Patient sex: F
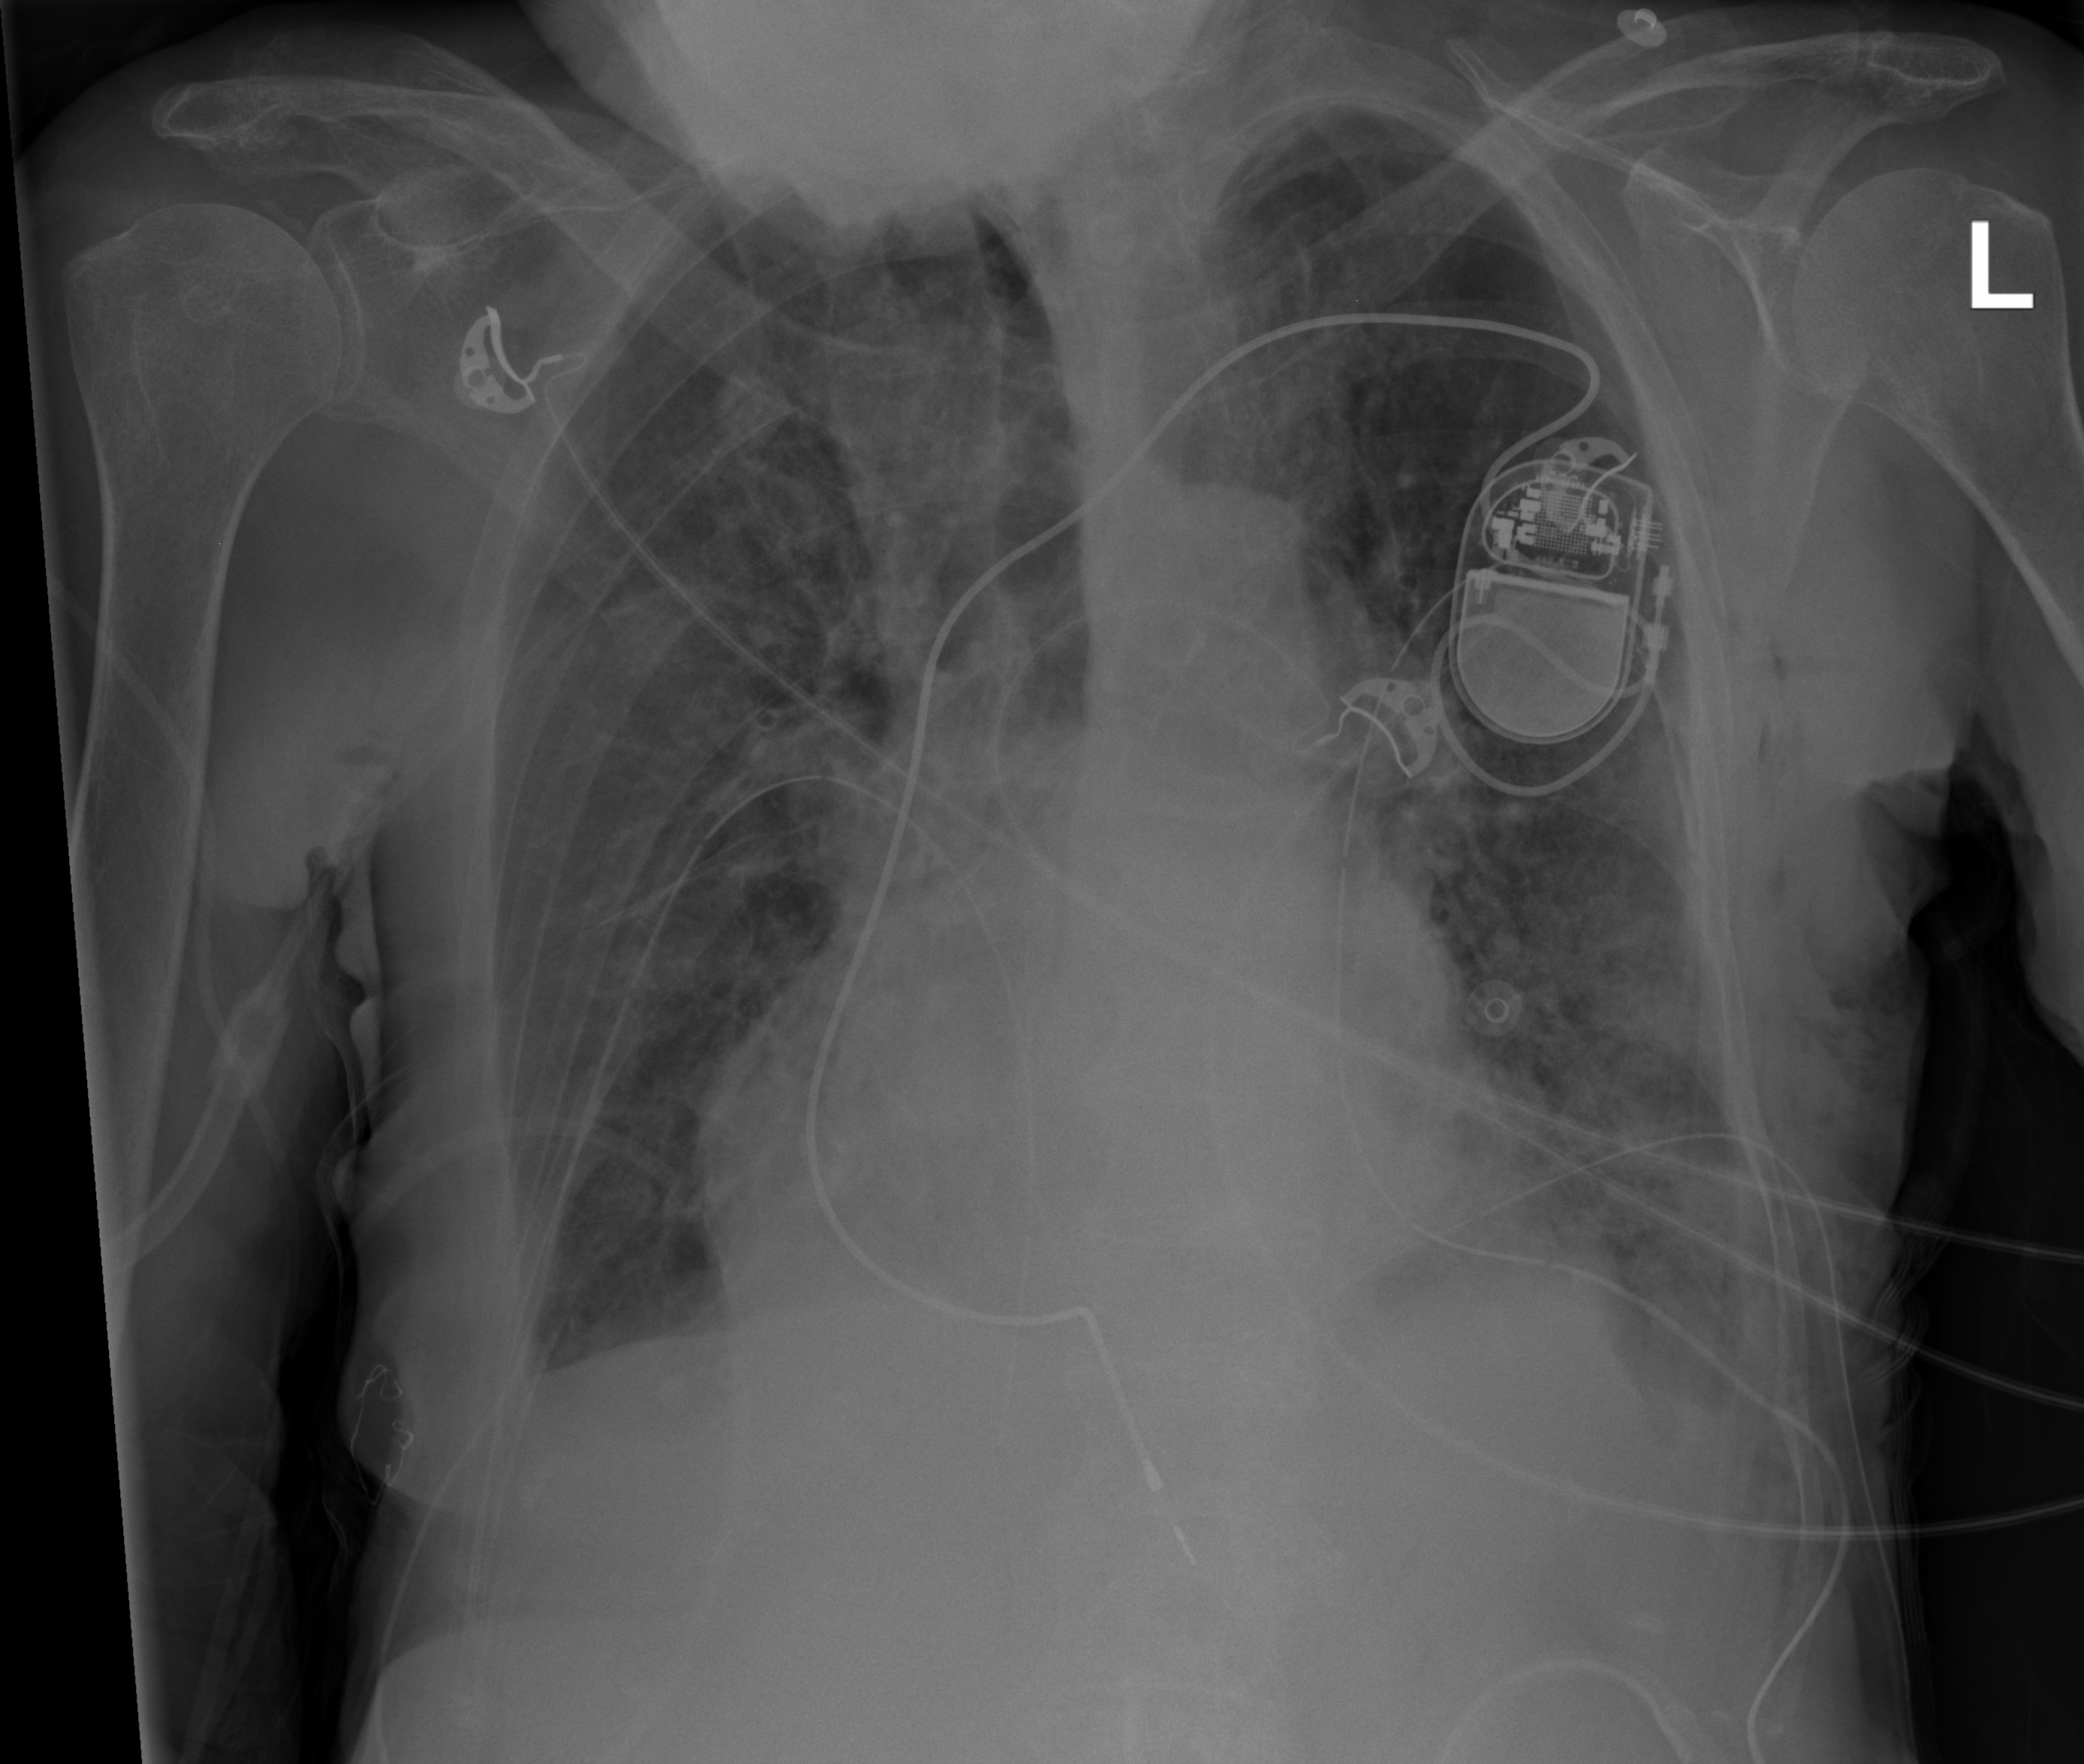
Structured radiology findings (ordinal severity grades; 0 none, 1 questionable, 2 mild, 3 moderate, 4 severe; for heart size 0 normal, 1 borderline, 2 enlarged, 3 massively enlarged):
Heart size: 2
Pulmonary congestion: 2
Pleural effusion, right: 0
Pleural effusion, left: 2
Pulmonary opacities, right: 0
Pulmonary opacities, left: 2
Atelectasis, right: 0
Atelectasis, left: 2